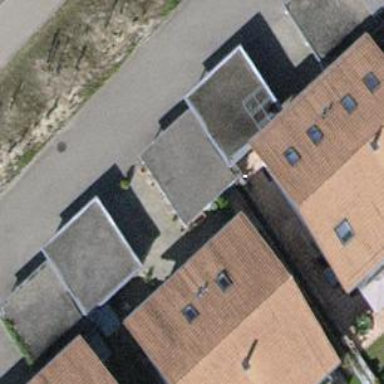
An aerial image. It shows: Garage building.